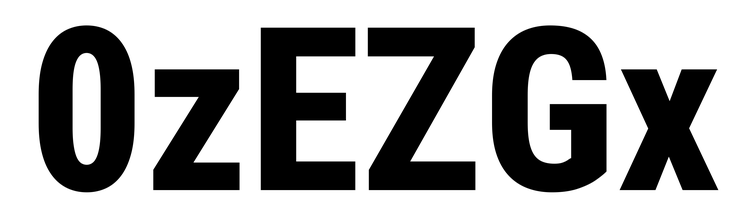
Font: Roboto_Condensed_ExtraBold